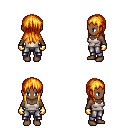
a pixel art fantasy rpg character, female body template, human, dark skin, white pirate shirt, metal pants, light blonde unkempt hairstyle, gold gloves, four views (front, back, left, right), 2x2 character sprite sheet, small pixel art, hard edges, no anti-aliasing